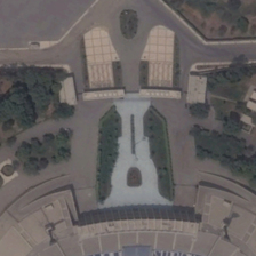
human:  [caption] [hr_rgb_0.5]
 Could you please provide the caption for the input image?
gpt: There is a road in the middle and a square beside it.

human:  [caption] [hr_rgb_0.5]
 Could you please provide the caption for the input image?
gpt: It's in the middle of the square.

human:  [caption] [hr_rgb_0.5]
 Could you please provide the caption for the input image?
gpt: a road in the middle while with square next to it.

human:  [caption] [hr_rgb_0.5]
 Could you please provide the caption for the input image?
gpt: A road in the middle while square on the side.

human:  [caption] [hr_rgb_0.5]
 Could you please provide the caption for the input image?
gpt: The road on the way while lying side by side.